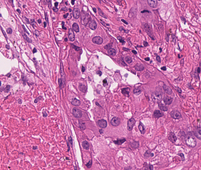
Tumor epithelial tissue: yes
Tumor-associated stroma tissue: yes
Normal tissue: no